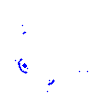
Particle: proton